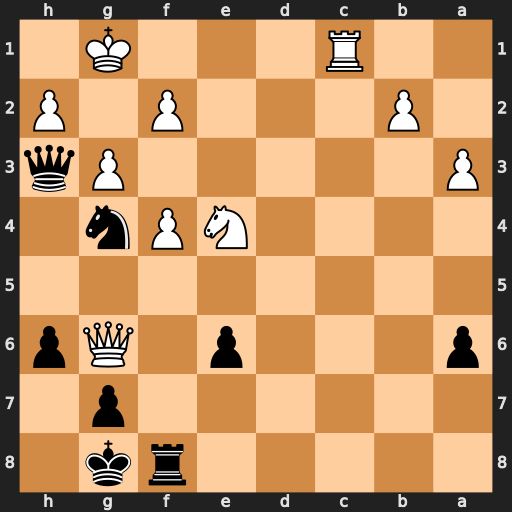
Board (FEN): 5rk1/6p1/p3p1Qp/8/4NPn1/P5Pq/1P3P1P/2R3K1
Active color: b
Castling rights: -
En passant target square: -
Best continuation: Qxh2+ Kf1 Qh1+ Ke2 Qxc1